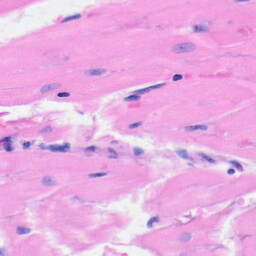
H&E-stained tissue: Heart